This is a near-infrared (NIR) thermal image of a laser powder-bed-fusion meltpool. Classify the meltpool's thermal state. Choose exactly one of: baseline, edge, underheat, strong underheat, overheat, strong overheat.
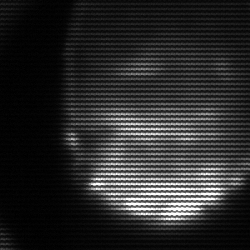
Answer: edge